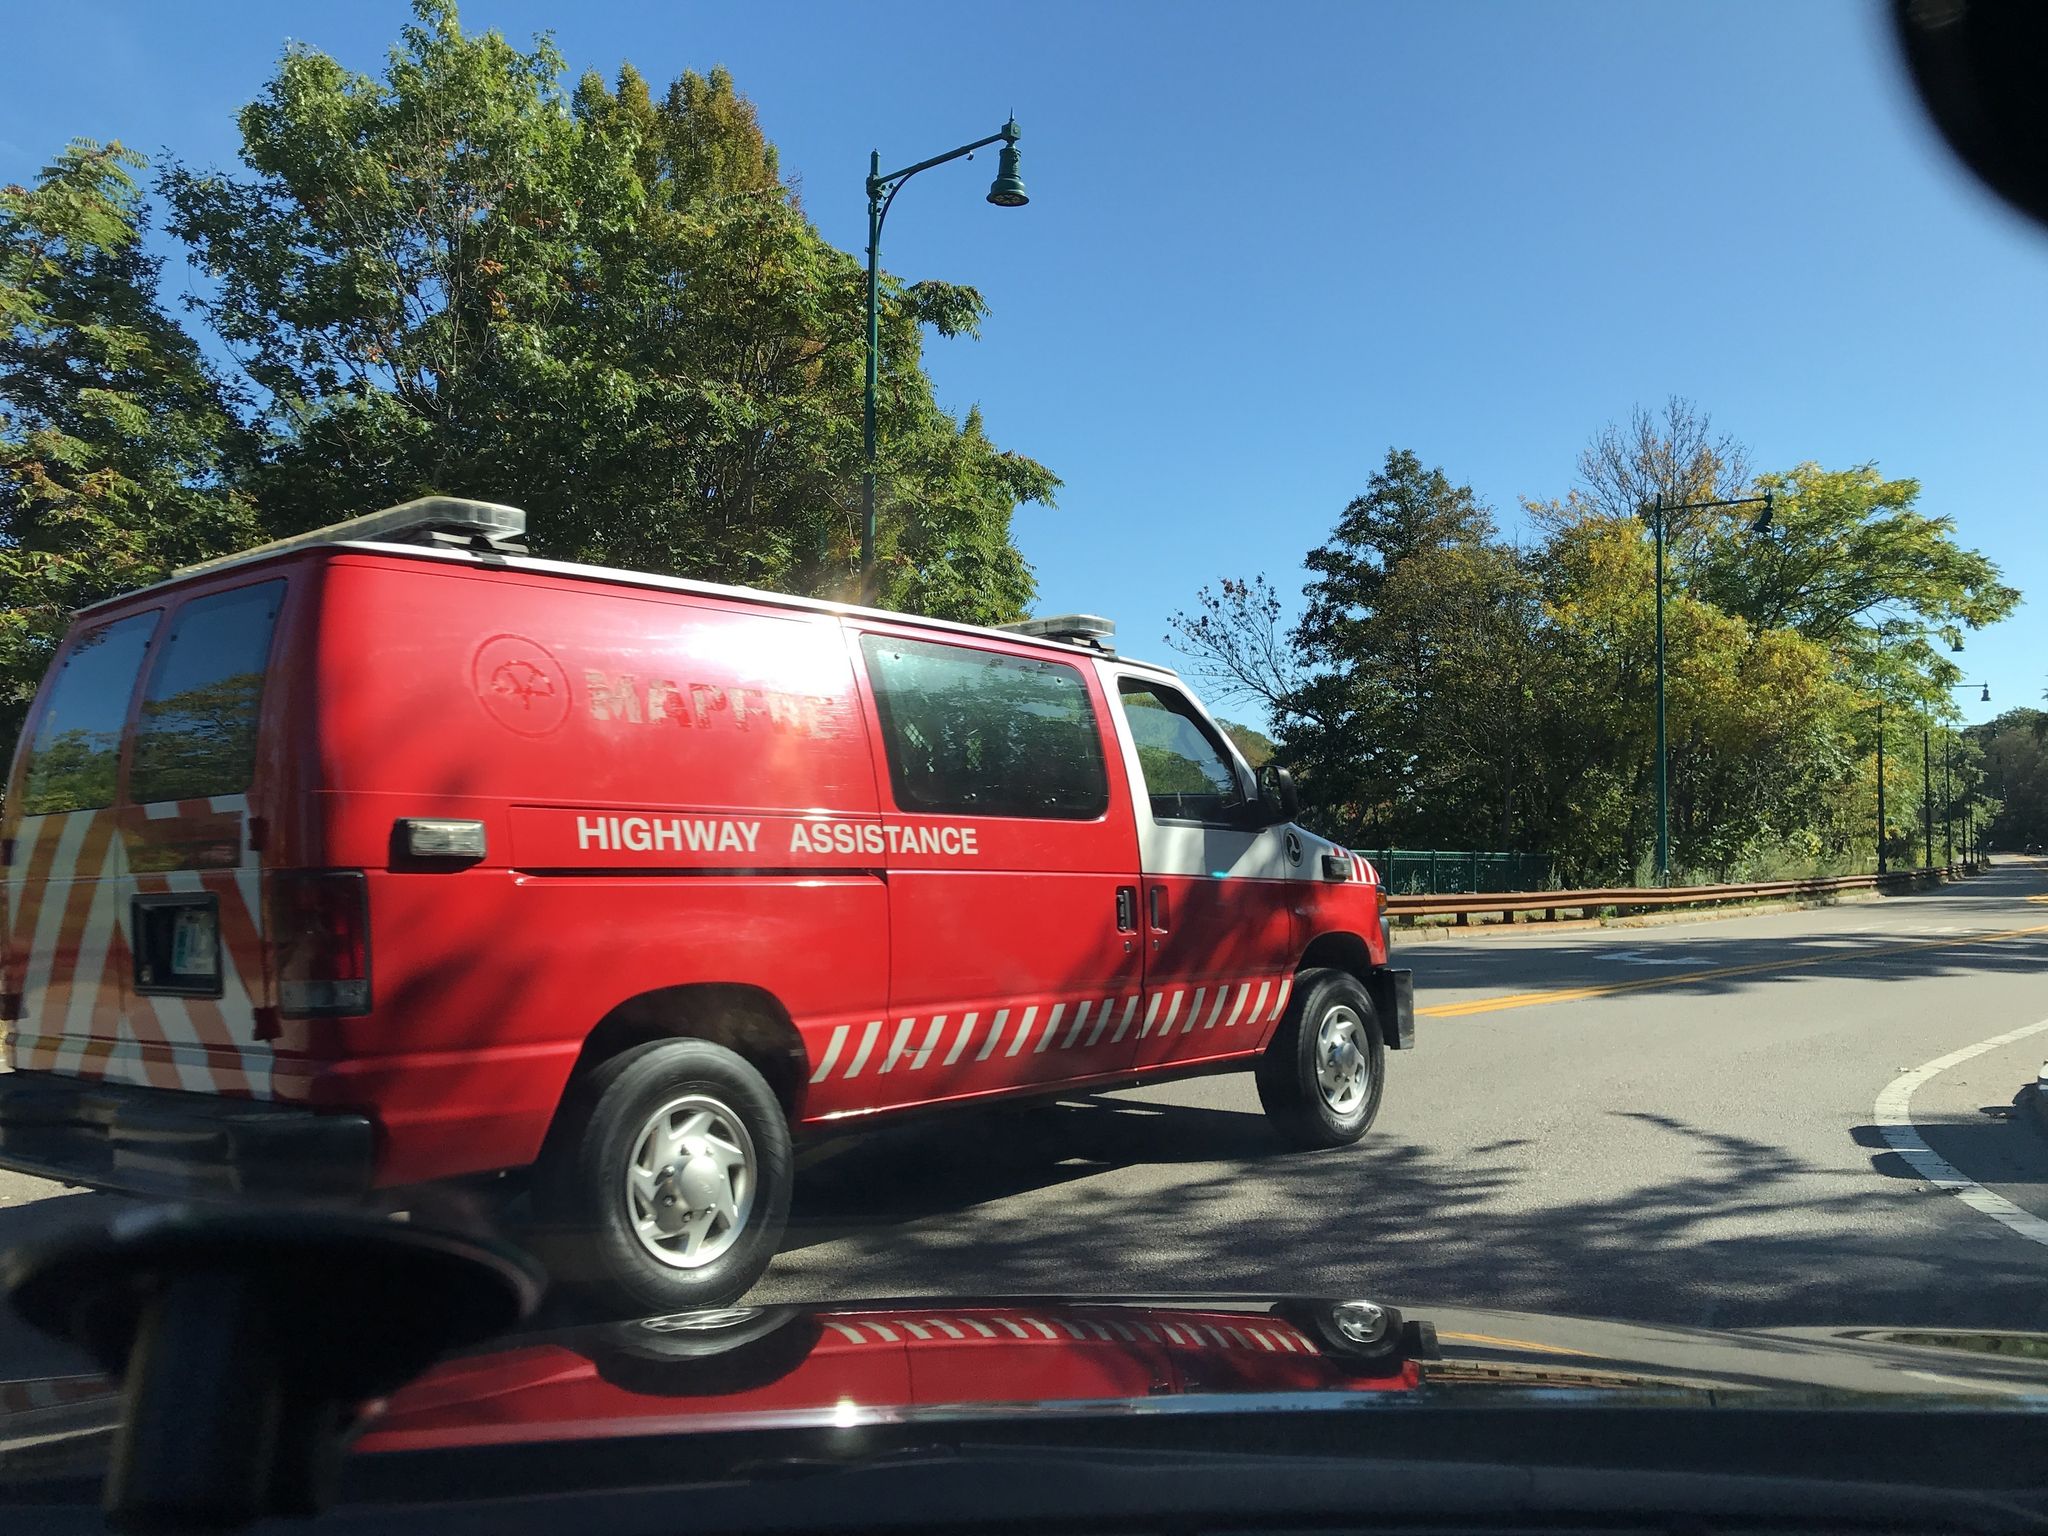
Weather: clear
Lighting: day
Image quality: good
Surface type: driving surface
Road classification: residential, footway, path
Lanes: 2
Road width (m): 10.4
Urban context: urban centre
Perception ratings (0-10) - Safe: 4.61, Lively: 6.66, Beautiful: 2.29, Boring: 5.71, Depressing: 9.49, Wealthy: 5.86